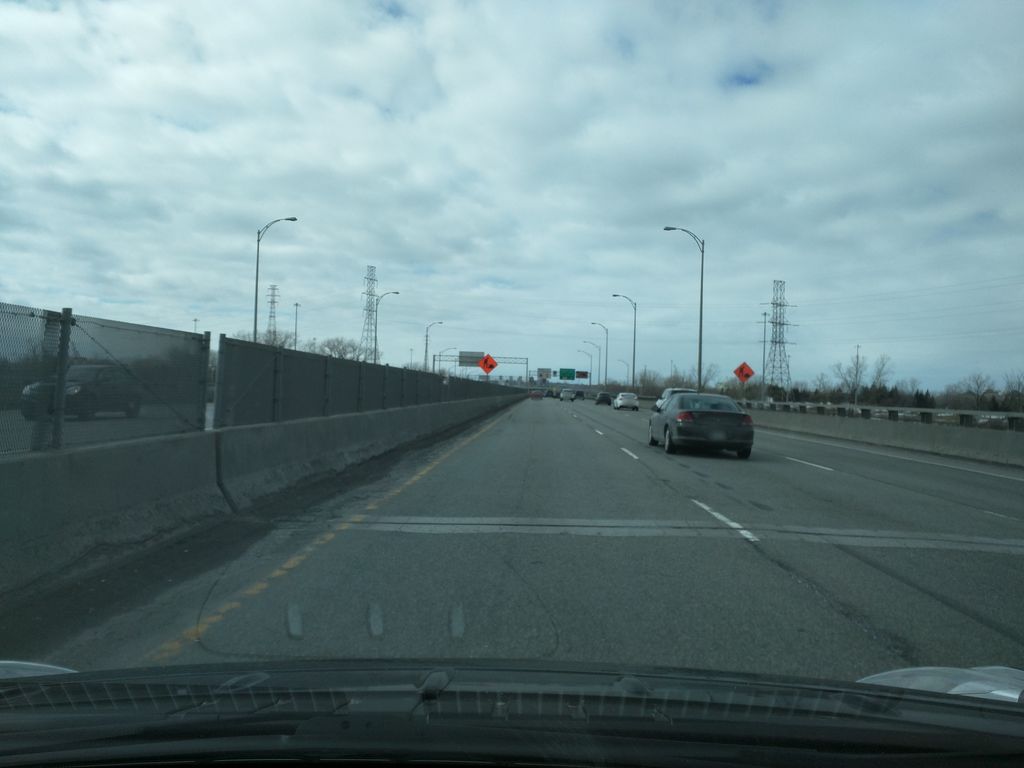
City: montreal